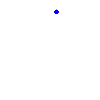
Particle: pion